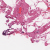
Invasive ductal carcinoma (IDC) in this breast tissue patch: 0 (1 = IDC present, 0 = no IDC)